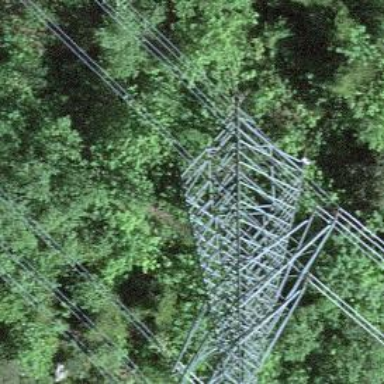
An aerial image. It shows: Power line in the image.